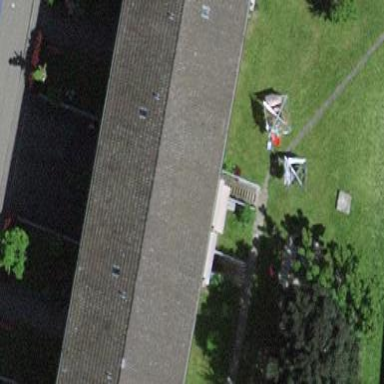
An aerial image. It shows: Gabled roof on building that houses apartments.